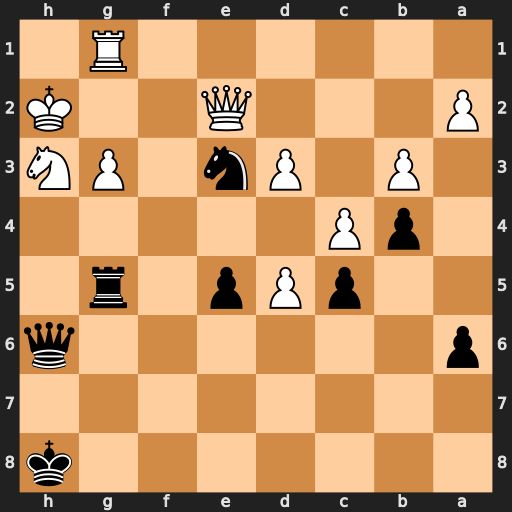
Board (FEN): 7k/8/p6q/2pPp1r1/1pP5/1P1Pn1PN/P3Q2K/6R1
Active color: b
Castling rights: -
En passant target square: -
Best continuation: Rh5 Qxh5 Qxh5